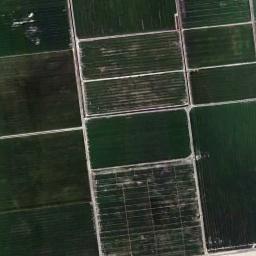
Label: rectangular_farmland